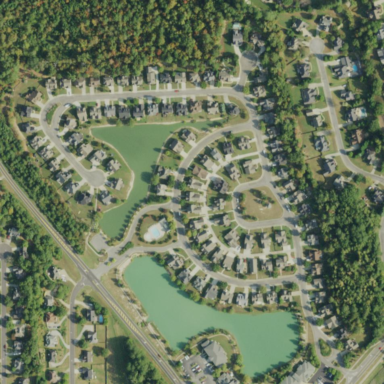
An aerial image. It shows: Residential area composed of single-family homes.